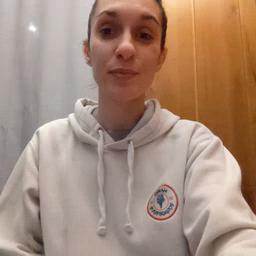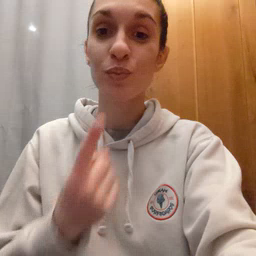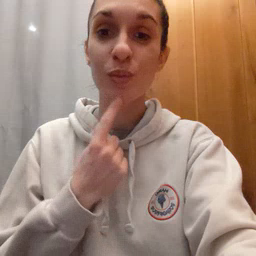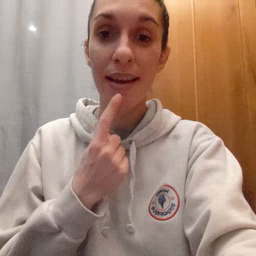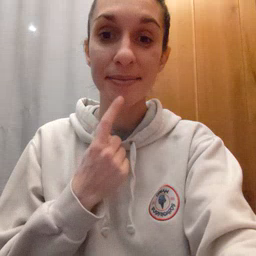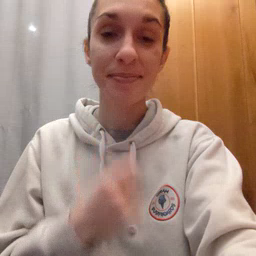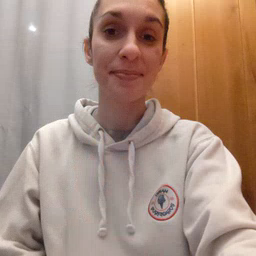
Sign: red